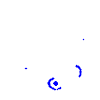
Particle: proton